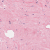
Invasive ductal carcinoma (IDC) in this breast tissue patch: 0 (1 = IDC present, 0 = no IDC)